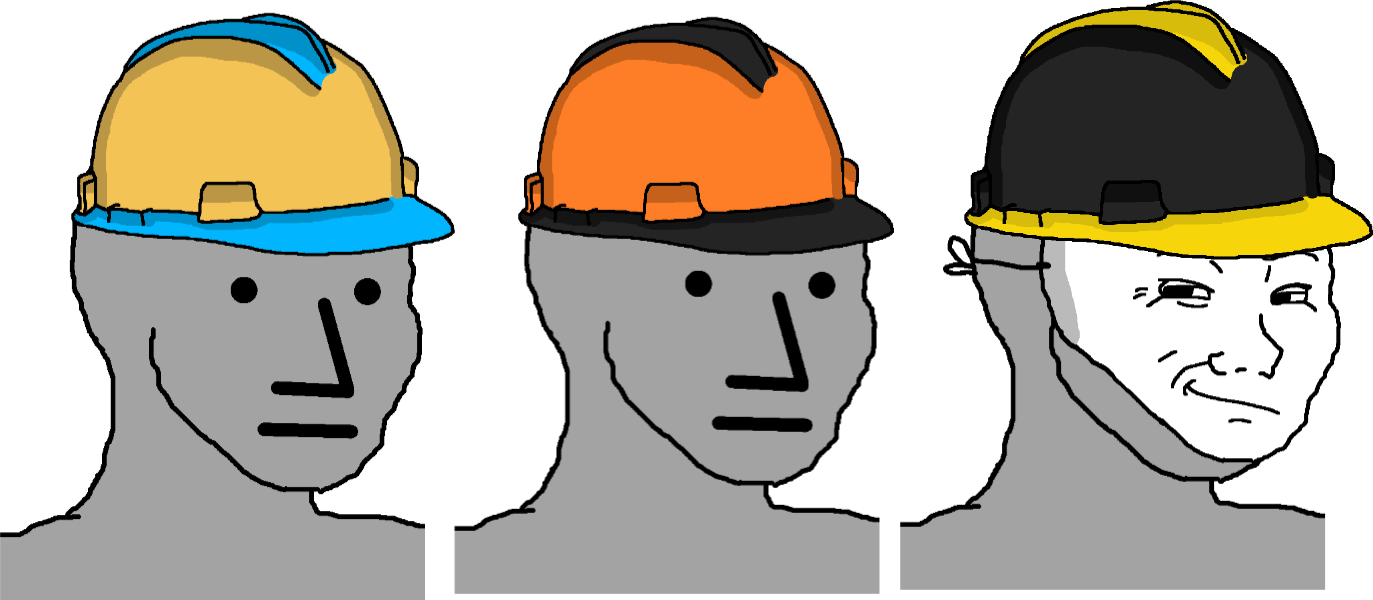
Label: 5_NPC